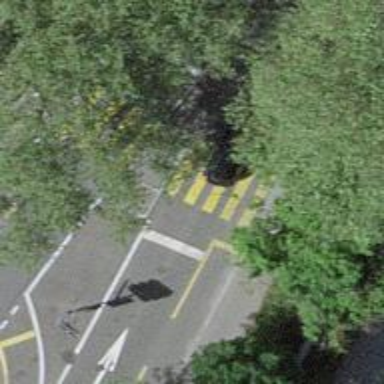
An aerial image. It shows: Road crossing with traffic signals and pedestrian island.